Question: I am working on a project based on 'WPF','C#' and 'MVVM'. Its basically a networking device configurable application via telnet. The issue is that I have a textbox in which I am displaying some values. I want to take those values from the textbox and display them in a combo box. See the attached screenshot which makes it more clear for all of you.
'''
<ComboBox
Grid.Column="1"
Grid.Row="0"
Margin="0,4"
Text="{Binding ApGroupsManagementApMac}">
</ComboBox>
public string ApGroupsManagementApMac
{
// Retreive value from Configuration Library
get
{
//Console.WriteLine("get WpaWpa2RadiusKey");
return this.ConfigurationLibrary.ConfigLibraryApGroupsManagementApMac;
}
// Set value in Configuration Library
set
{
if (!String.Equals(this.ConfigurationLibrary.ConfigLibraryApGroupsManagementApMac, value))
{
//Console.WriteLine("set WpaWpa2RadiusKey");
this.ConfigurationLibrary.ConfigLibraryApGroupsManagementApMac = value;
// ValidateWLAN1RadiusKey(value);
this.OnPropertyChanged("ApGroupsManagementApMac");
}
}
}
string _apGroupsManagementApMac;
public string ConfigLibraryApGroupsManagementApMac
{
get
{
return _apGroupsManagementApMac;
}
set
{
if (String.Equals(_apGroupsManagementApMac, value))
{
return;
}
_apGroupsManagementApMac = value;
OnPropertyChanged("ConfigLibraryApGroupsManagementApMac");
}
}
'''

One more thing is that I just want those values in the combo box which starts from 'f8' and ends at '0'. Any help would be greatly appreciable.
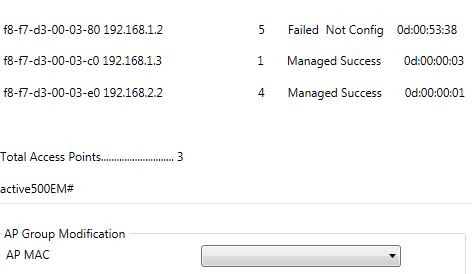
Answer: You should create a collection from the values comes from the Config Library then bind this collection to the ItemsSource of the Combobox.
You should create a property which stores the options from the Config Library (for the sake of simplicity it just a string ObservableCollection in this example):
'''
public ObservableCollection<string> Collection
{
get;
set;
}
'''
Then fill the collection with the options. Just create a method for that (I do not know how your config library looks like). Finally, you have to bind the collection to the ItemsSource of the ComboBox:
'''
<ComboBox
Grid.Column="1"
Grid.Row="0"
Margin="0,4"
ItemsSource="{Binding Collection}">
</ComboBox>
'''